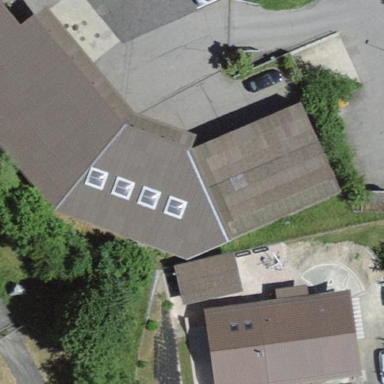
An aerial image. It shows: View of roof of building.